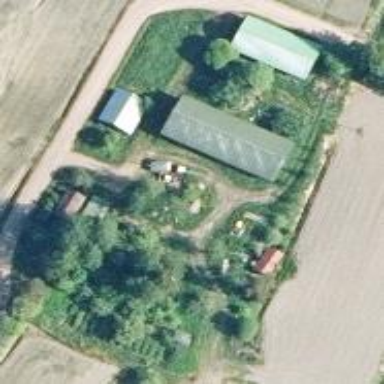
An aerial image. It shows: Farmyard area.